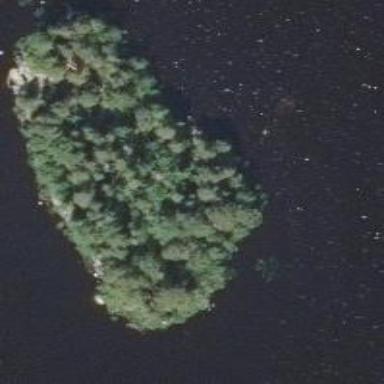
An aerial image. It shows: Islet covered with woodland.